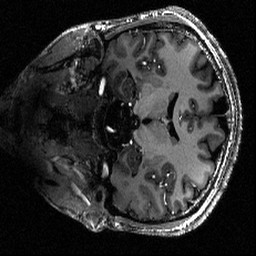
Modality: T1w
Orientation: coronal
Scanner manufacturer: siemens
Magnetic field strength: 6.98 T
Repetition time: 2.5 s
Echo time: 0.00282 s